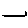
Label: line